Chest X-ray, PA view. Patient: 87 years old, sex M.
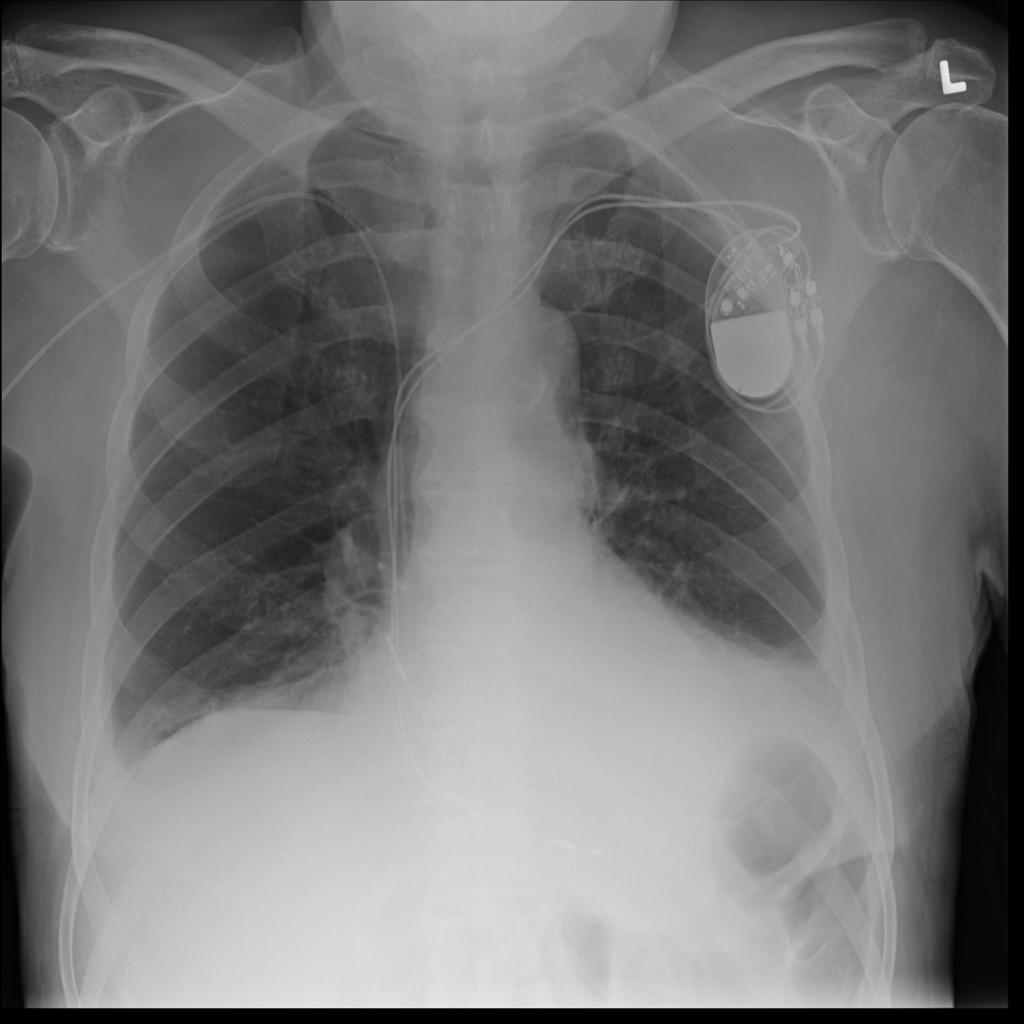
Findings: Effusion